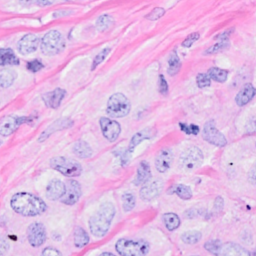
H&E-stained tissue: Breast